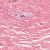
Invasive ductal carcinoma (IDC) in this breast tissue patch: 0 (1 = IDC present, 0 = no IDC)